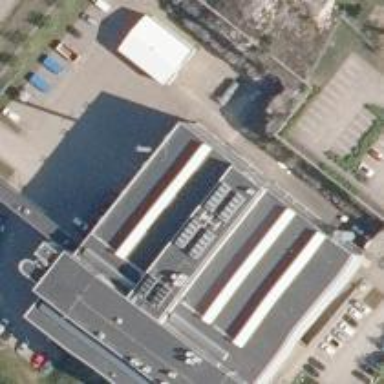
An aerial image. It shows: Industrial building.